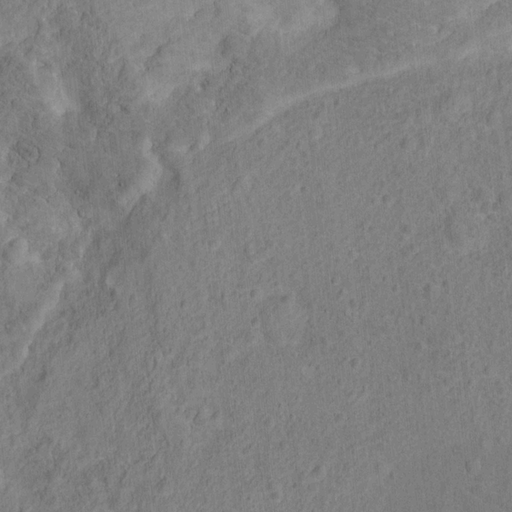
Classes present: Background